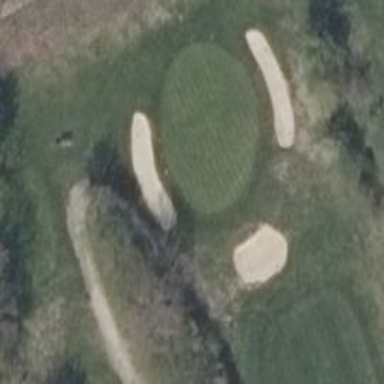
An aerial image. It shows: Golf green.